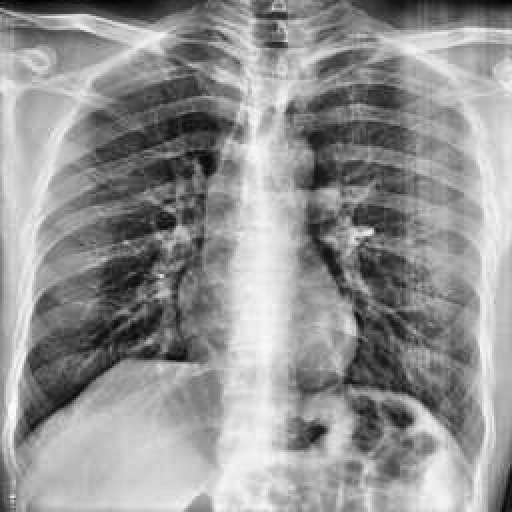
Finding: NORMAL